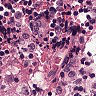
Metastatic tissue present: no